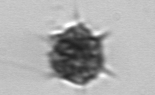
Label: Dictyocha